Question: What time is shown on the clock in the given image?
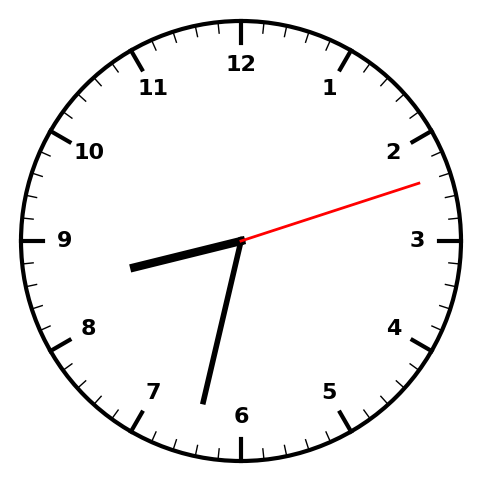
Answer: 08:32:12